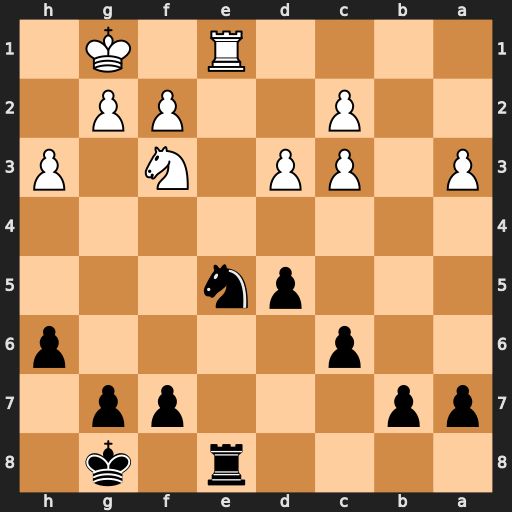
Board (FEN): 4r1k1/pp3pp1/2p4p/3pn3/8/P1PP1N1P/2P2PP1/4R1K1
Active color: b
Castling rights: -
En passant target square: -
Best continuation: Nxf3+ gxf3 Rxe1+